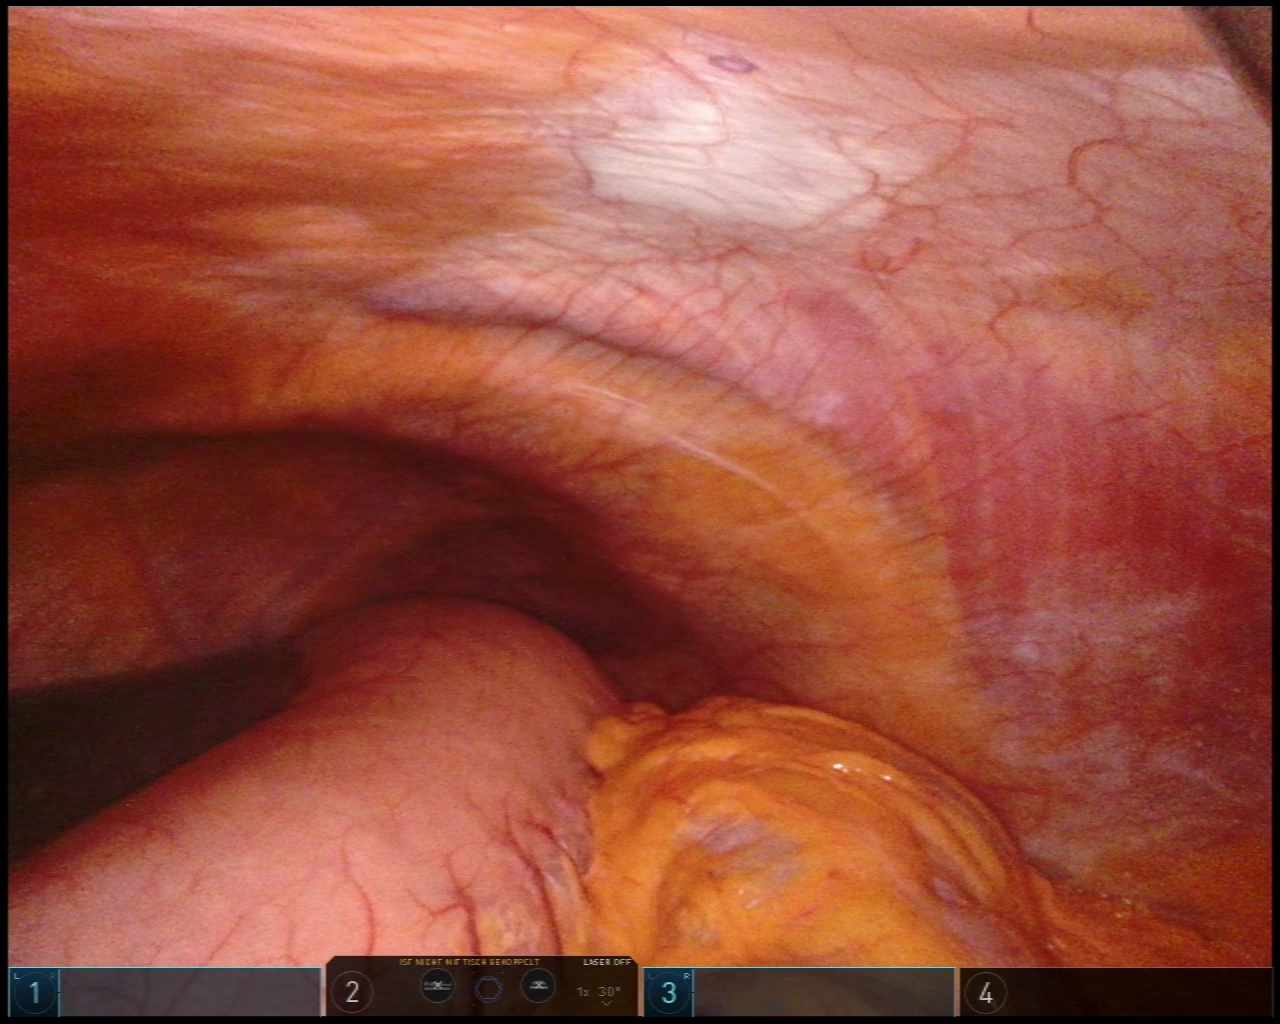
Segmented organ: stomach
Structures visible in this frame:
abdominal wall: yes
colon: yes
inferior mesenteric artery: no
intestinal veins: no
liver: yes
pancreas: no
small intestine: no
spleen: no
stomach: yes
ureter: no
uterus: no
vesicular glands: no